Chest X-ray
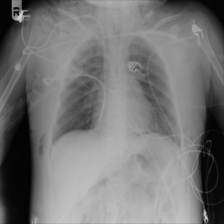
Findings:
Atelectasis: negative
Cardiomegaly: negative
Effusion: negative
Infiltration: negative
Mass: negative
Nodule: negative
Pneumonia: negative
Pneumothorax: positive
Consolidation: negative
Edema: negative
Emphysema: negative
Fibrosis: negative
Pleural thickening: negative
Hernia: negative